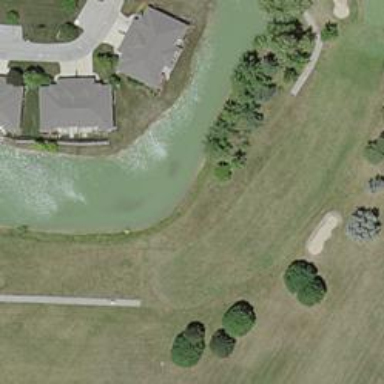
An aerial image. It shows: Golf hole.